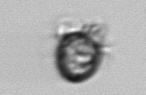
Label: Ciliophora